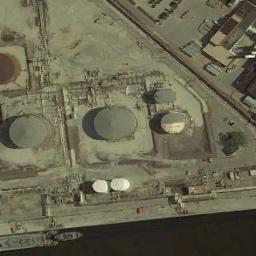
Label: storage tanks